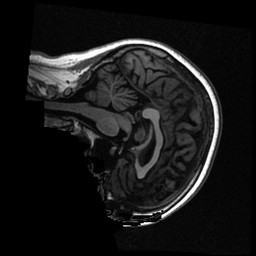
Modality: T1w
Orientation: sagittal